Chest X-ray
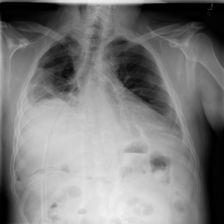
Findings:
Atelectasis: negative
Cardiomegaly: negative
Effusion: positive
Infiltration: negative
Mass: negative
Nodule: negative
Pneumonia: negative
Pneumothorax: negative
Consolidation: negative
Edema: negative
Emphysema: positive
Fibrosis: negative
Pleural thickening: negative
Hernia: negative